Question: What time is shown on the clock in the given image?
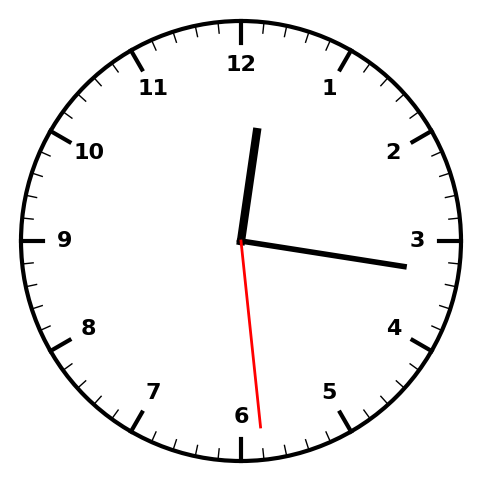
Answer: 12:16:29